Aerial crown-view tile of a tropical tree (Barro Colorado Island, Panama), acquired 20250915:
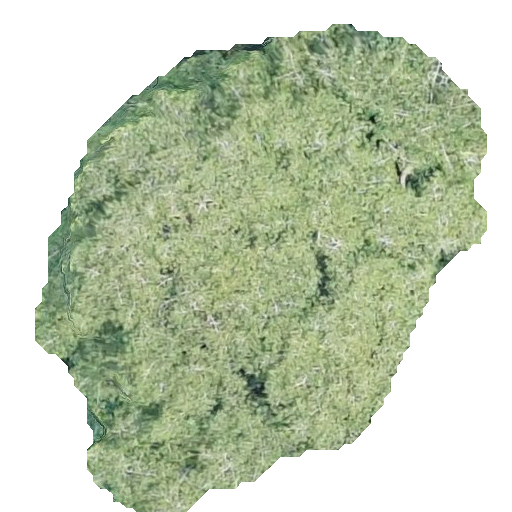
Species: Virola surinamensis
GBIF accepted scientific name: Virola surinamensis
Crown area: 220.22 m²